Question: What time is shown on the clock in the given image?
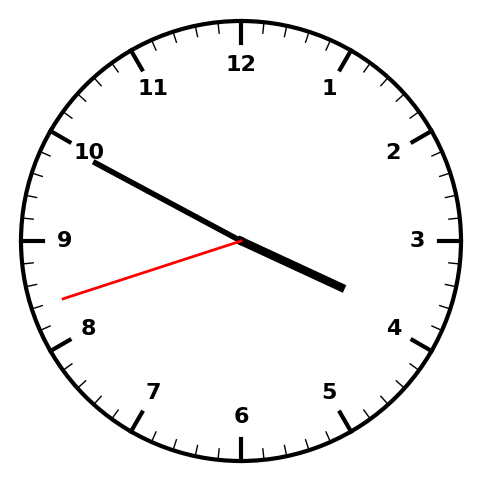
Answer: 03:49:42